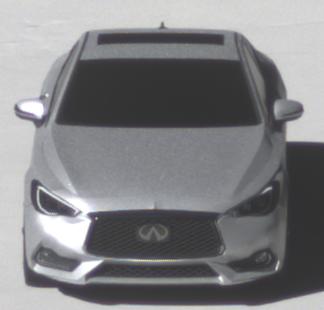
Make: Infiniti
Model: Q60 2.0t
Detailed model: Q60 (V37)
Model produced from: 2016/10
Model produced until: 2018/08
Doors: 2
Color: white
Road condition: dry road
Daytime: morning or afternoon
Contrast: high contrast